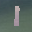
Label: 1